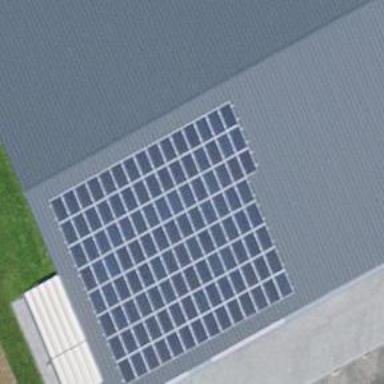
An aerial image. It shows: Solar power generator with photovoltaic panels.